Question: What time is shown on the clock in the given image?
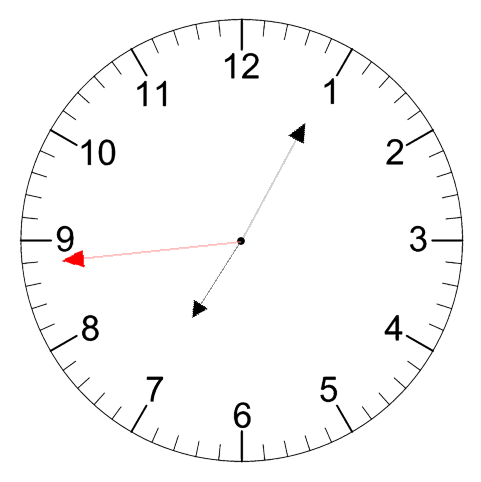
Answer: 07:04:44